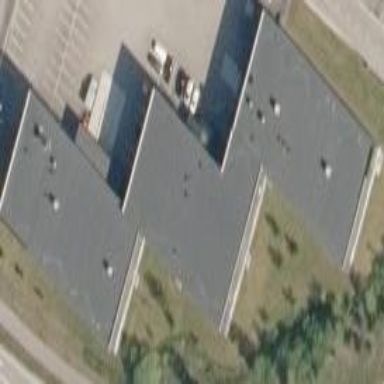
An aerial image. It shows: Office building.